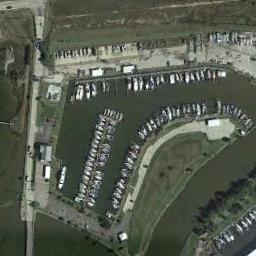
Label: harbor